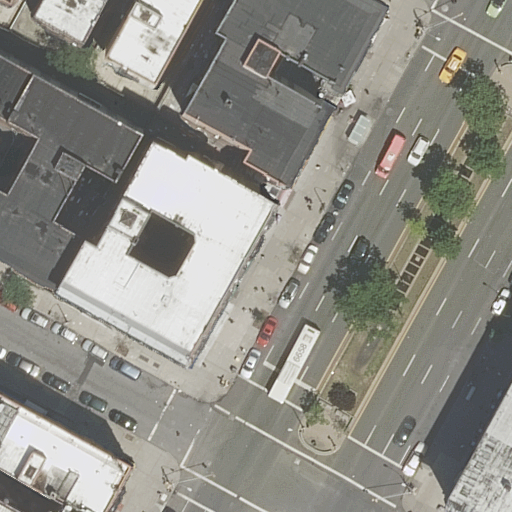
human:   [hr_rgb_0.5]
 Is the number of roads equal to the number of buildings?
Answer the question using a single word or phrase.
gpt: no

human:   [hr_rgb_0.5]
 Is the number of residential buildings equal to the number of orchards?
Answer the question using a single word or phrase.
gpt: no

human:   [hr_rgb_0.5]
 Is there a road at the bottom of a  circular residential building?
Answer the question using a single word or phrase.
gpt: no

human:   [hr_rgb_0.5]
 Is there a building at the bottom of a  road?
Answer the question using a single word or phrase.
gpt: yes

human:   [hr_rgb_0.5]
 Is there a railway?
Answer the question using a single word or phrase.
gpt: no

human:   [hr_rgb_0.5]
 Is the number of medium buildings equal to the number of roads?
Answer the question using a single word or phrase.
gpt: no

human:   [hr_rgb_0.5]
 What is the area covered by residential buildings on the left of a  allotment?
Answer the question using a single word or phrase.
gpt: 0m2

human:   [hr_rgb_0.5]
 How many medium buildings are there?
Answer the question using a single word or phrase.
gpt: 2

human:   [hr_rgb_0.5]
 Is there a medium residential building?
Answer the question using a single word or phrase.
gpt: yes

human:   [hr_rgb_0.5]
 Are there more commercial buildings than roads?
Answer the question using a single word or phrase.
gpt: no

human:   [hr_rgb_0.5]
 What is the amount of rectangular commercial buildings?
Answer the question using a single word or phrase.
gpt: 0

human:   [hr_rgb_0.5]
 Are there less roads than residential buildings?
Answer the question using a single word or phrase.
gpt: yes

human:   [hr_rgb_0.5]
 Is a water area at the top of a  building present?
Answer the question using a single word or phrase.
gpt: no

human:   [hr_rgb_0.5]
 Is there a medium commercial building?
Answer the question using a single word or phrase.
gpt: no

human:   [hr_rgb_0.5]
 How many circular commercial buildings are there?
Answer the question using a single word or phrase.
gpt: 0

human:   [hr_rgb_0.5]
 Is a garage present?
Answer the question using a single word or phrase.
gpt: no

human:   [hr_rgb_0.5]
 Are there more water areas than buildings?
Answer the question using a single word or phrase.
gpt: no

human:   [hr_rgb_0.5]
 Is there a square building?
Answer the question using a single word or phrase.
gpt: no

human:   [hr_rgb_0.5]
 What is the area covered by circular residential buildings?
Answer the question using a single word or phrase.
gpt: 0m2

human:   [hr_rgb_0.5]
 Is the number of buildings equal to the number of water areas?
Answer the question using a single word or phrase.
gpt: no

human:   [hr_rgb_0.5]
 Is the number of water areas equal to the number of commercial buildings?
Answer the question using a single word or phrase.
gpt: yes

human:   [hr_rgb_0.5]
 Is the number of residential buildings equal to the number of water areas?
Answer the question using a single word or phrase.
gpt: no

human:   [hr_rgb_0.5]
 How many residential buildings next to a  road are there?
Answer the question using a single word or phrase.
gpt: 10

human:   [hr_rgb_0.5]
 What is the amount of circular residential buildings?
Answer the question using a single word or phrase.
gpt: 0

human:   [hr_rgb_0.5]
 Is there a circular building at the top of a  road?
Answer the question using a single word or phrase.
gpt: no

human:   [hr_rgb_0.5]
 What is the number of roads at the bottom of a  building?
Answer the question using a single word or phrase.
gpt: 4

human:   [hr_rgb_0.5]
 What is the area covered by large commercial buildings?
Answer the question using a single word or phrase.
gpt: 0m2

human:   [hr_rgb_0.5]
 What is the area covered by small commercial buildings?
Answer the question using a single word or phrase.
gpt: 0m2

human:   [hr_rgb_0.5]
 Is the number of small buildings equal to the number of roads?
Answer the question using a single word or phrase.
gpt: no

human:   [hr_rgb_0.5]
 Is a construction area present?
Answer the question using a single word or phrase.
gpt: no

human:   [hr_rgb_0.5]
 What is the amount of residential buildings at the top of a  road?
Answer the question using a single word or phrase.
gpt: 7

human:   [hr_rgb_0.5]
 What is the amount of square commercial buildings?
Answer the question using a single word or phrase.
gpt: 0

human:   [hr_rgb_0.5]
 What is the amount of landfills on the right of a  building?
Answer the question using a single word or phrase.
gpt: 0

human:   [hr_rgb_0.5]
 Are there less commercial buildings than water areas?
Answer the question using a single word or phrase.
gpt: no

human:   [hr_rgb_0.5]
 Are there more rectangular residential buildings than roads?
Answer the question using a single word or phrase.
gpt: yes

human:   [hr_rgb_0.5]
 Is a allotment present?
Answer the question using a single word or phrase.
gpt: no